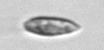
Label: pennate